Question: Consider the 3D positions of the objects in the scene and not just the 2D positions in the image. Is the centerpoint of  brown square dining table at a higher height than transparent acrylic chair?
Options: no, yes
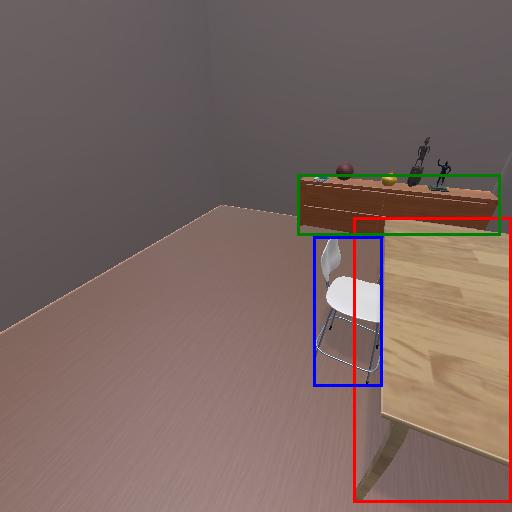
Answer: no